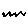
Label: zigzag